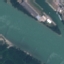
Land use / land cover: River